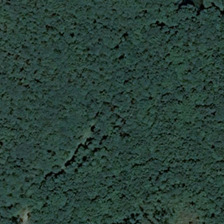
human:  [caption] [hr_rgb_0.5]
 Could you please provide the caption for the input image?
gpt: many green trees are in a forest .

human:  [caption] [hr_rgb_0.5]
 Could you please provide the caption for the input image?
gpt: many green trees are in a forest .

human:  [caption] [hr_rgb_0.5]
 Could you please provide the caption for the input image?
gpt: many green trees are in a forest .

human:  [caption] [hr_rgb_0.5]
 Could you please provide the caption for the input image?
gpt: many green trees are in a forest .

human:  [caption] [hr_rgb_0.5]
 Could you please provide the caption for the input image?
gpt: many green trees are in a forest .